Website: lowes
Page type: review-order
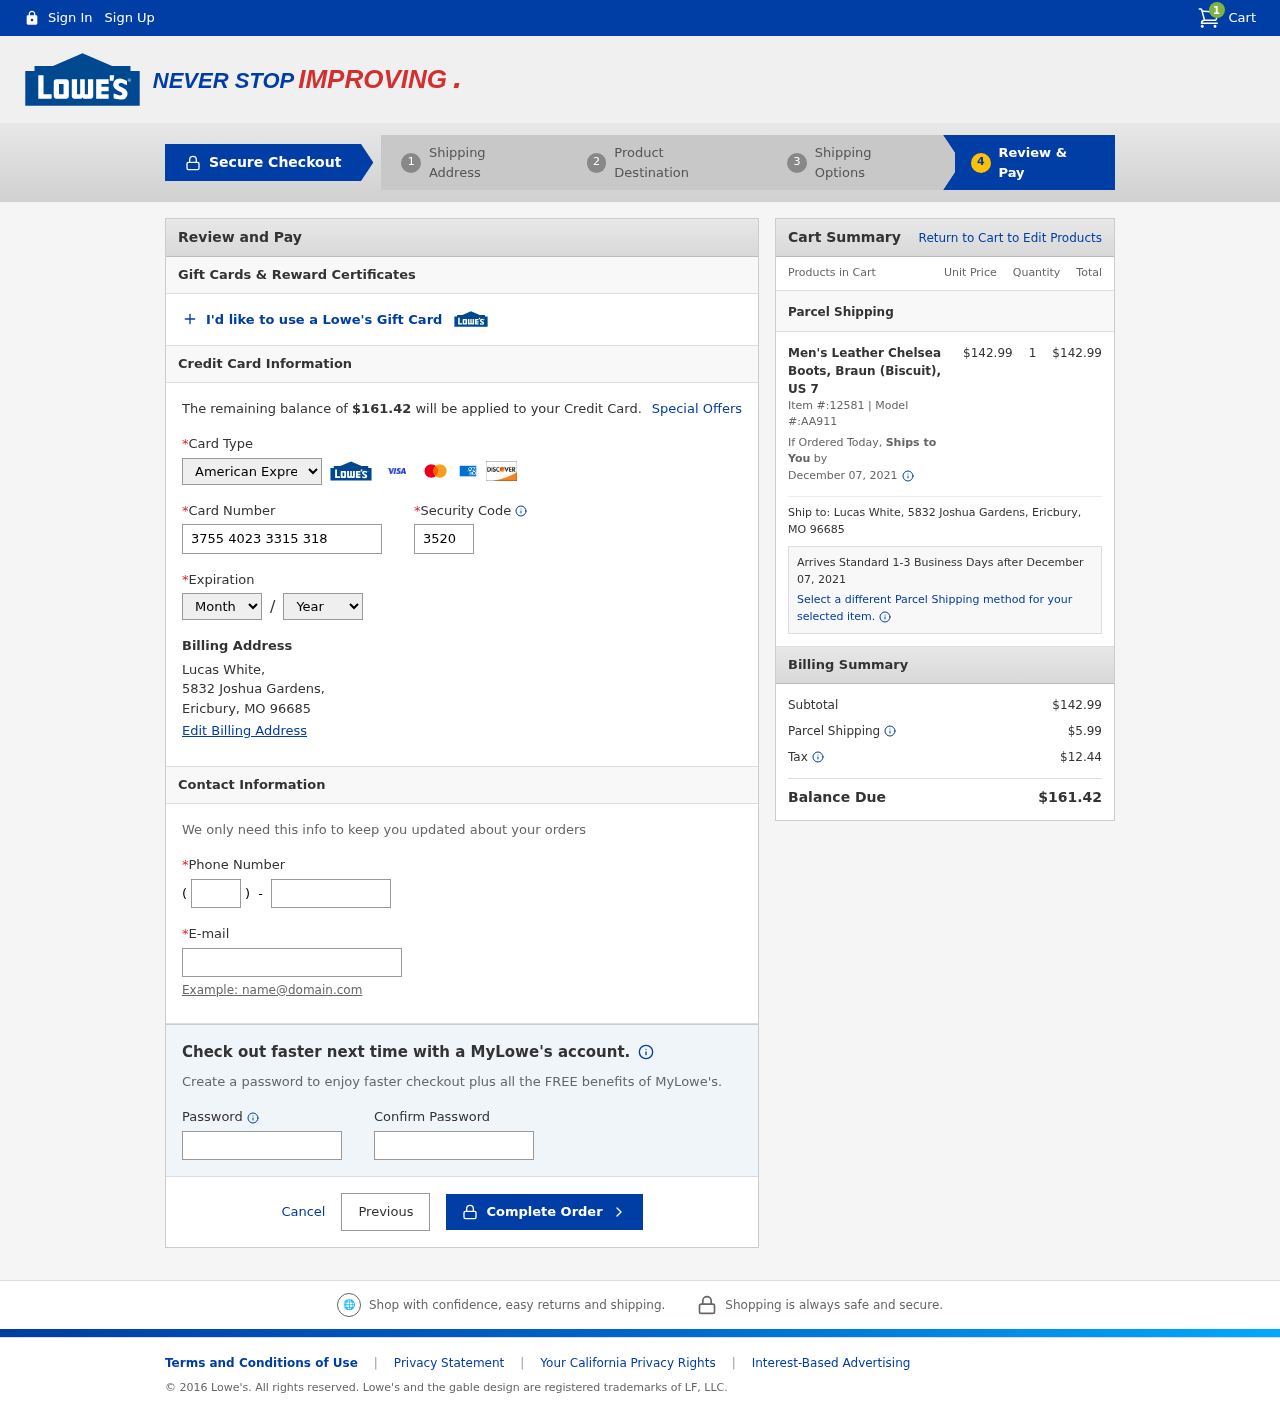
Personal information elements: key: PII_CARD_CVV
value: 3520
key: PII_CARD_EXPIRY_MONTH
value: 11
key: PII_CARD_EXPIRY_YEAR
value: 26
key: PII_CARD_NUMBER
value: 3755 4023 3315 318
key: PII_CARD_TYPE
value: American Express
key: PII_CITY
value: Ericbury
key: PII_EMAIL
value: lucaswhite@hotmail.com
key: PII_FULLNAME
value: Lucas White,
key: PII_PHONE
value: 2277172156
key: PII_PHONE_AREA
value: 227
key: PII_POSTCODE
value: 96685
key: PII_STATE_ABBR
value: MO
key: PII_STREET
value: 5832 Joshua Gardens,
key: PII_FULLNAME2
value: Lucas White
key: PII_STREET2
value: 5832 Joshua Gardens
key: PII_CITY_STATE_ZIP2
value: Ericbury, MO 96685
Product elements: key: PRODUCT1_NAME
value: Men's Leather Chelsea Boots, Braun (Biscuit), US 7
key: PRODUCT1_PRICE
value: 142.99
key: PRODUCT1_QUANTITY
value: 1
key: PRODUCT1_ITEM_NUMBER
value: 12581
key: PRODUCT1_MODEL_NUMBER
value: AA911
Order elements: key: ORDER_NUM_ITEMS
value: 1
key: ORDER_TOTAL
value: $161.42
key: ORDER_SHIPPING_DATE
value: December 07, 2021
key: ORDER_SUBTOTAL
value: $142.99
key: ORDER_SHIPPING_DATE2
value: December 07, 2021
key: ORDER_SUBTOTAL2
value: $142.99
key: ORDER_SHIPPING_COST
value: $5.99
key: ORDER_TAX
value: $12.44